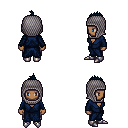
a pixel art fantasy rpg character, female body template, human, dark skin, blue robe, metal pants, raven mohawk hairstyle, chain hood, metal boots, four views (front, back, left, right), 2x2 character sprite sheet, small pixel art, hard edges, no anti-aliasing